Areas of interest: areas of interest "School"
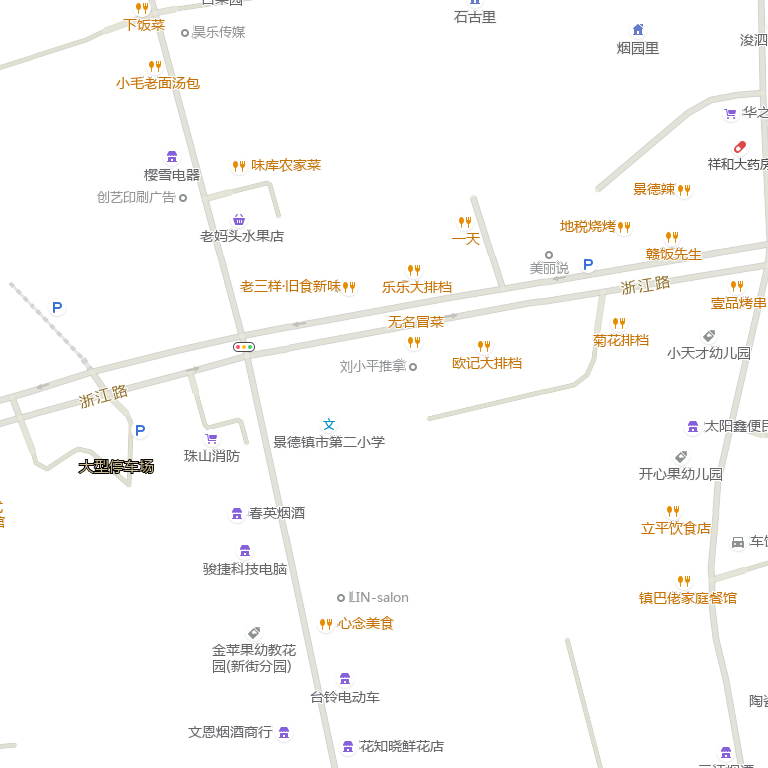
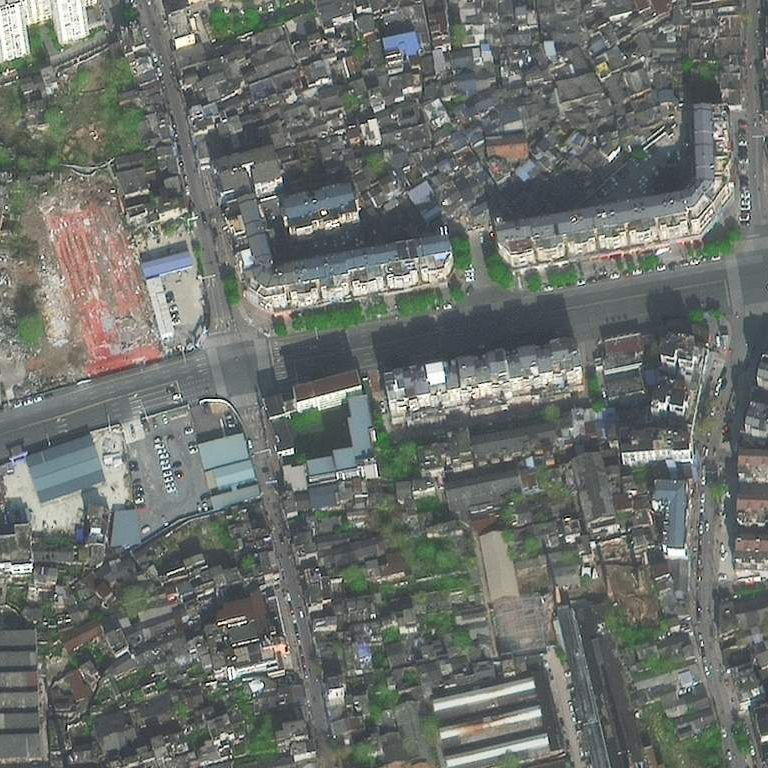